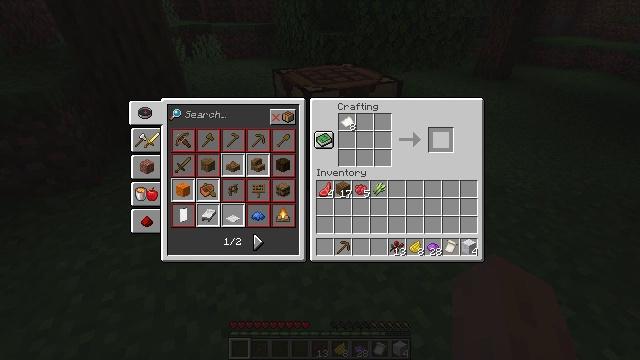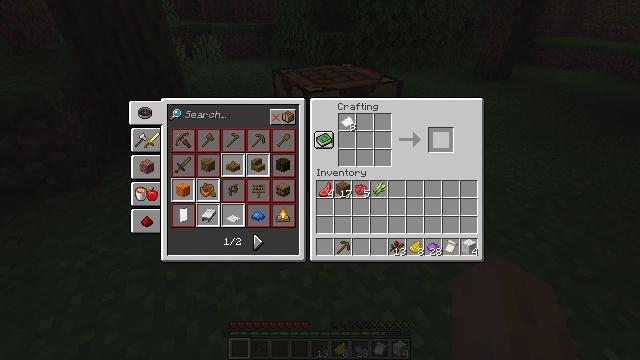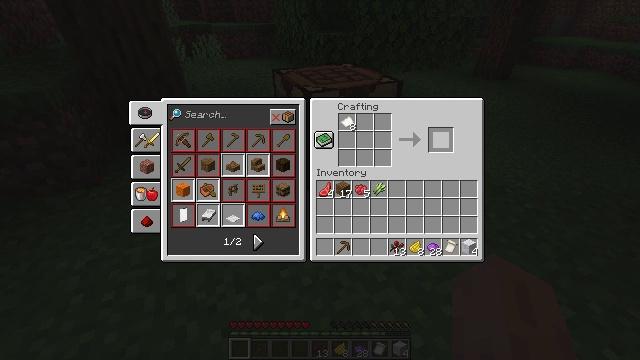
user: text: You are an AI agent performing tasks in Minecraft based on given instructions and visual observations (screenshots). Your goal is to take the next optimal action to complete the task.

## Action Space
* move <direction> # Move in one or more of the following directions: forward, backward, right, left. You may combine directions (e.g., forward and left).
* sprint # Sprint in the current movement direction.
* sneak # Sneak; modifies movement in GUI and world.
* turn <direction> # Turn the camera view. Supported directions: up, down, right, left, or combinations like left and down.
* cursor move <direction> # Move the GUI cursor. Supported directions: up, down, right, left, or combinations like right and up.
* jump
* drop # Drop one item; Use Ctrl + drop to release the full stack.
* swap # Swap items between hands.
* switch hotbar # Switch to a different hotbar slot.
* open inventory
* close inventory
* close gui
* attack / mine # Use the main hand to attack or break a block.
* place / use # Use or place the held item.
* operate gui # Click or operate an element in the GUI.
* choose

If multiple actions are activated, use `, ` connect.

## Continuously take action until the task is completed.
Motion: motion action
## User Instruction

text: Make a flower banner pattern with the necessary materials.
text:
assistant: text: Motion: sneak
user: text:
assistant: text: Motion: sneak
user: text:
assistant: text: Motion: no_op